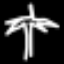
Label: palm tree